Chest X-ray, PA view. Patient: 62 years old, sex F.
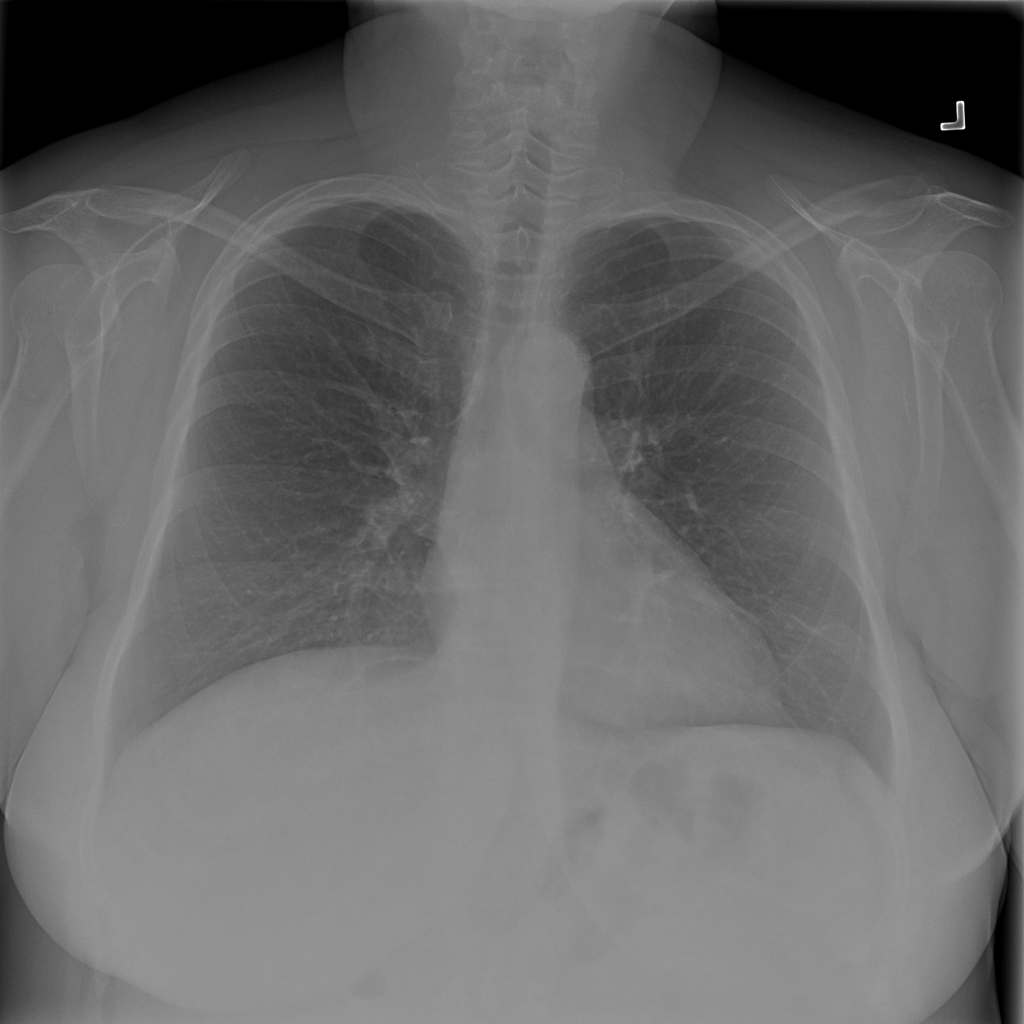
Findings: No Finding